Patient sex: M
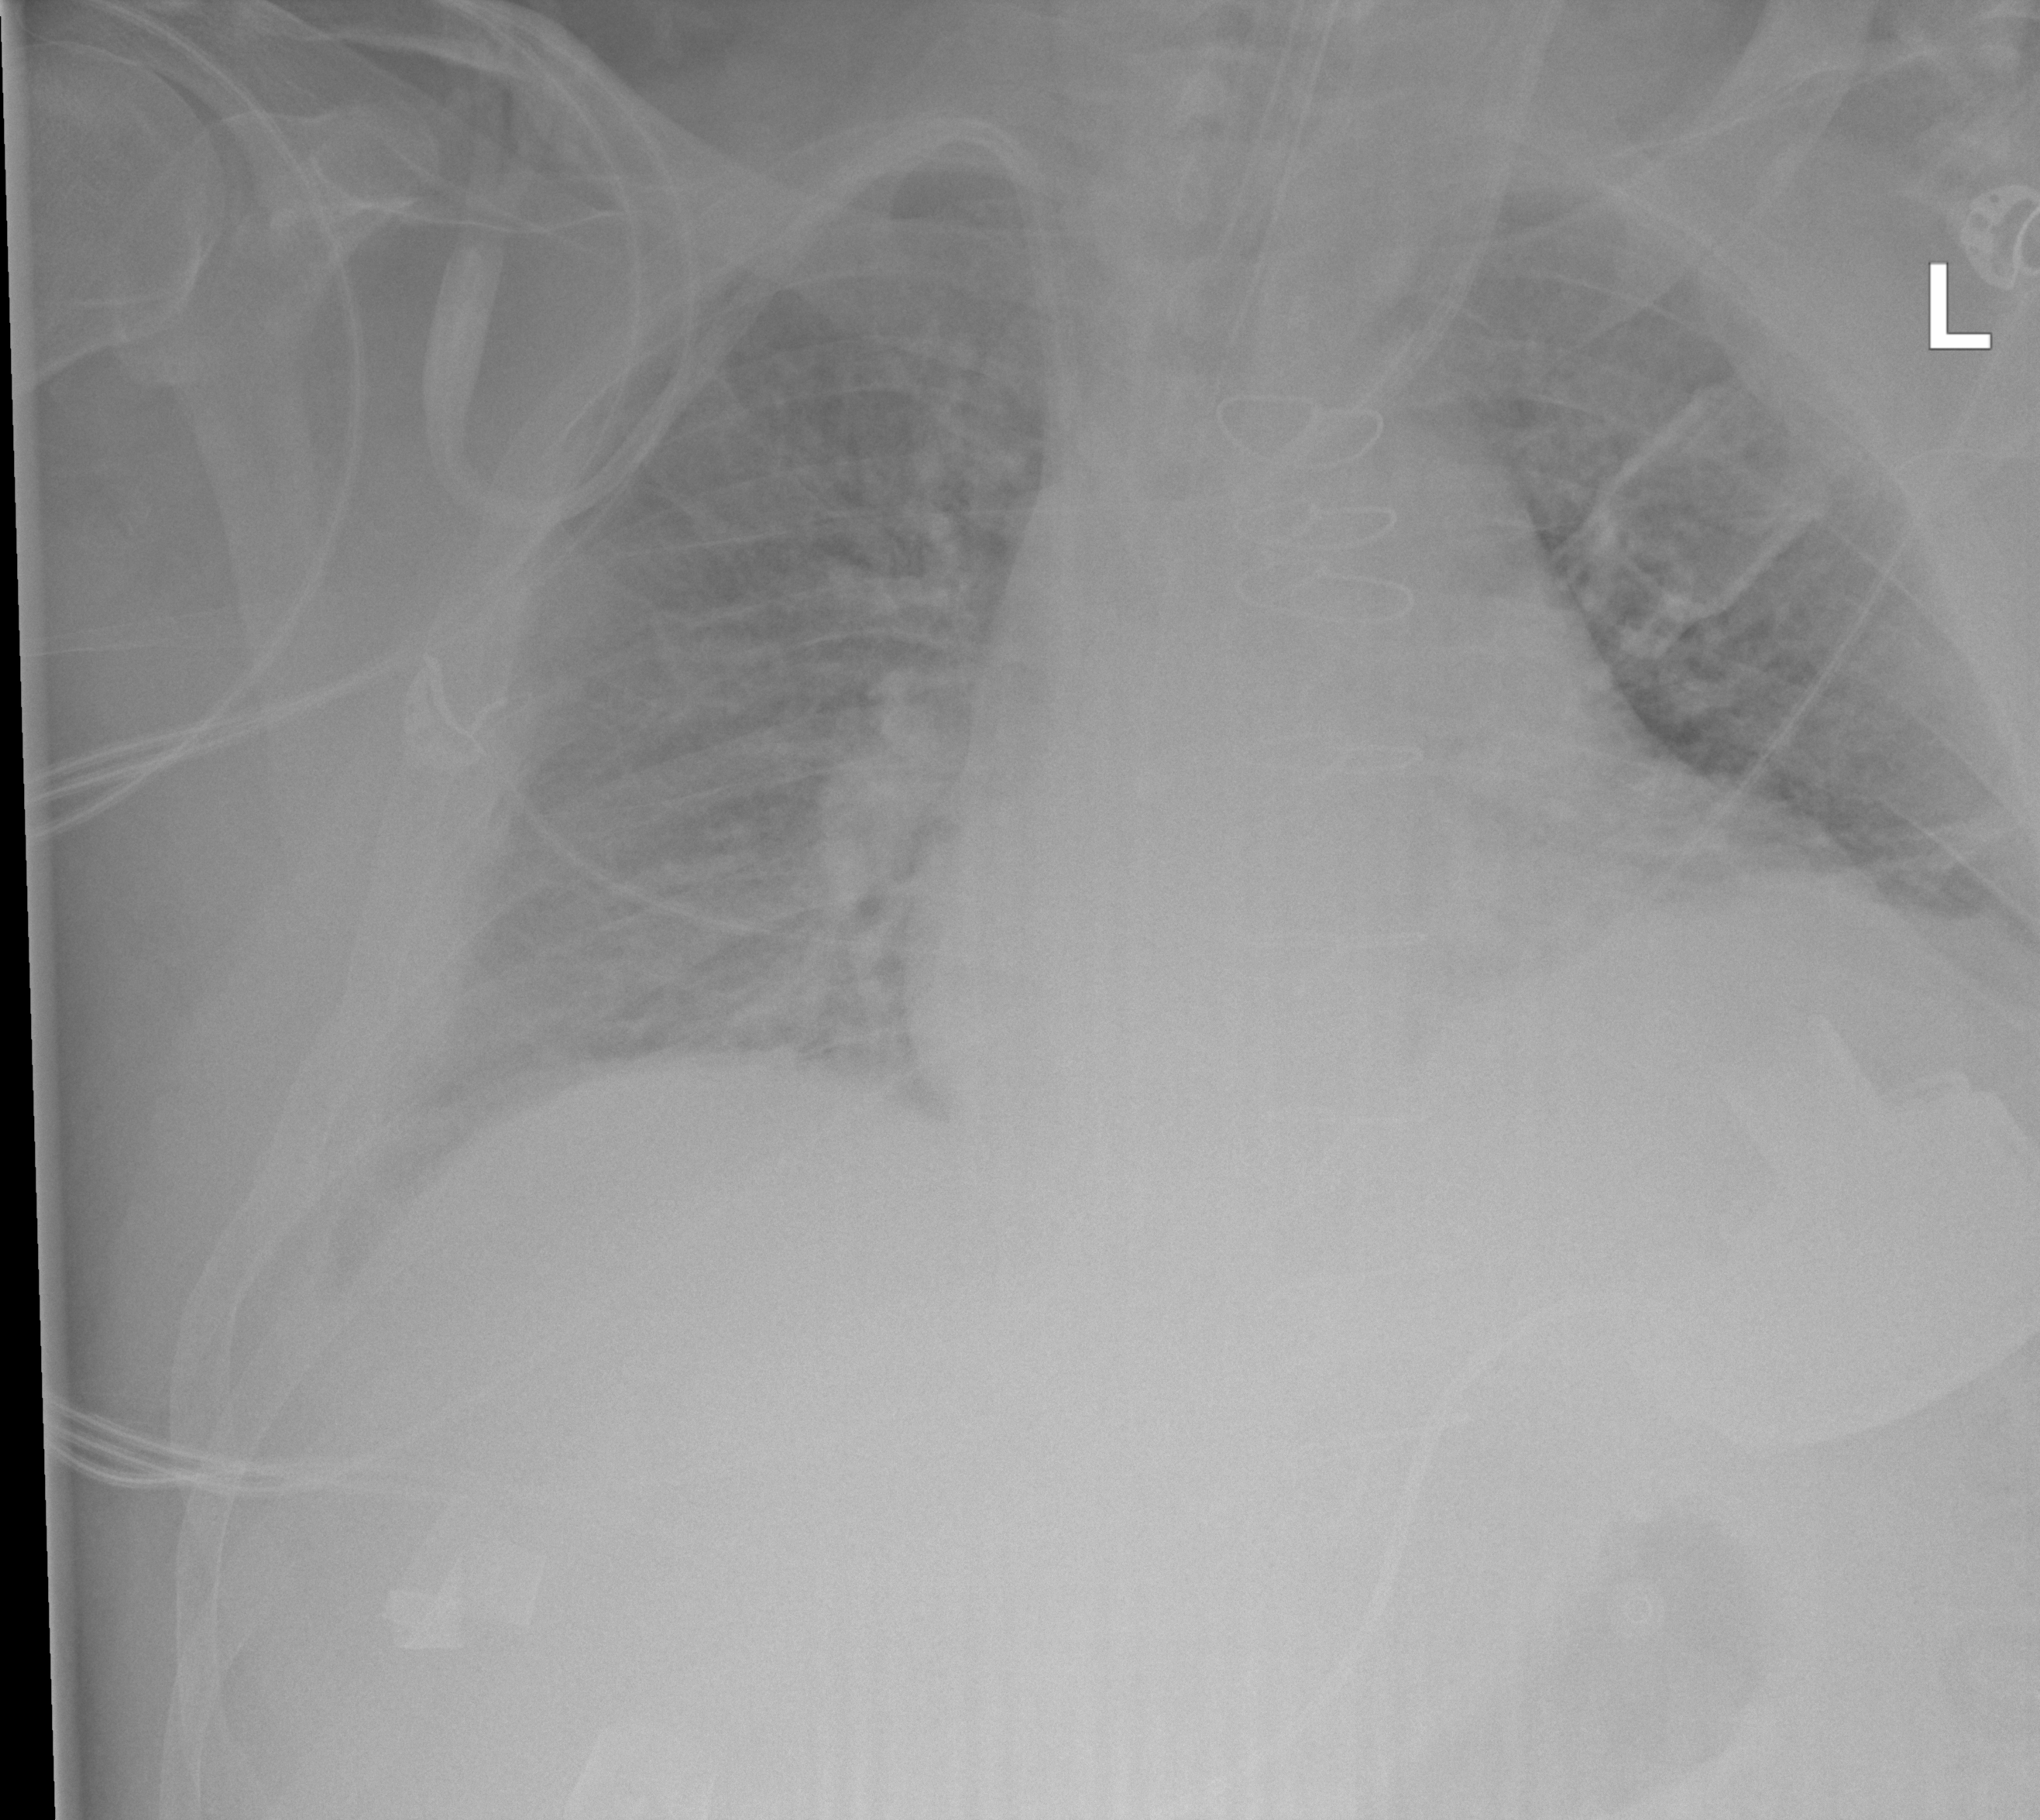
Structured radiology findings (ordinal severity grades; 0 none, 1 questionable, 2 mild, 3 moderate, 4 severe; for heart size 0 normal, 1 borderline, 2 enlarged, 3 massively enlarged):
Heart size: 2
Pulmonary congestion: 2
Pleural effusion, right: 2
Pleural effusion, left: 2
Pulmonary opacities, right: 1
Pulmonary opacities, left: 1
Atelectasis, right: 2
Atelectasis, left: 2